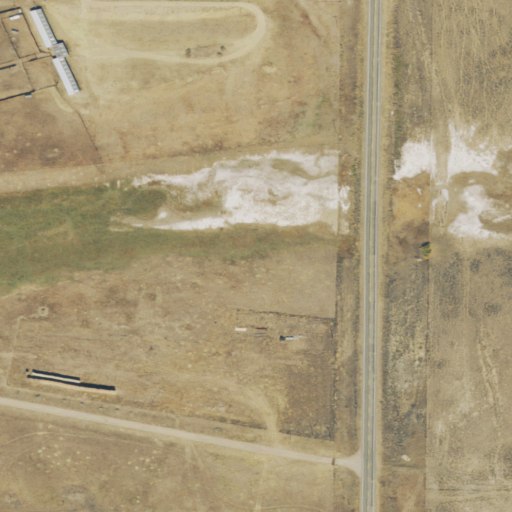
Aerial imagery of valley in Colorado named Lee Draw containing shrub, pasture, open development, herbaceous wetlands, low intensity development, medium intensity development, high intensity development, and woody wetlands